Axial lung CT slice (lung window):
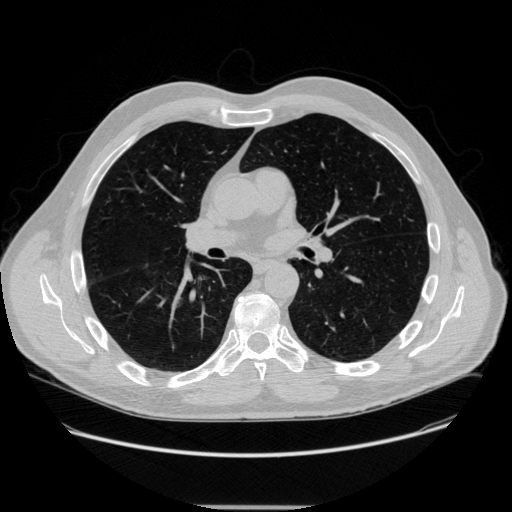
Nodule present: no